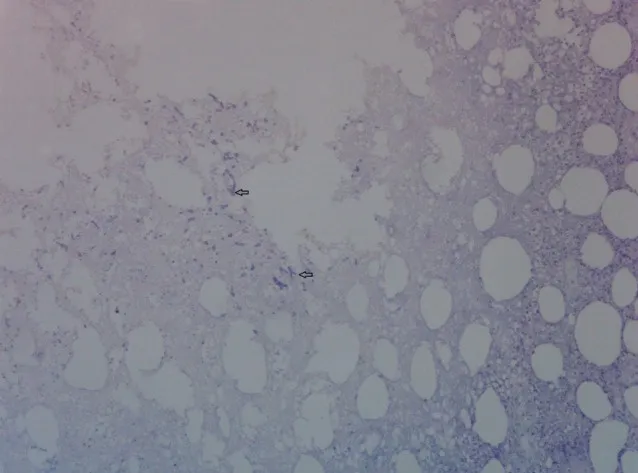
Skin biopsy with presence of fungal hyphae. Periodic Acid Schiff stain on skin biopsy with fungal hyphae stained purple. Two fungal hyphae with dichotomous branching (diagnostic of Aspergillus) are depicted (arrows).
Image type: pathology (pas)